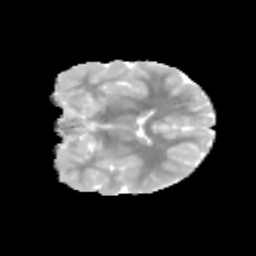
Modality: MD
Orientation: coronal
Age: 10
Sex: male
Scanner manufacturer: siemens
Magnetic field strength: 3 T
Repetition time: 3.8 s
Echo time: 0.07 s